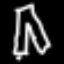
Label: pants